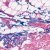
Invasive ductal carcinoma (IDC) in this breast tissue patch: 0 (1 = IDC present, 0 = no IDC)